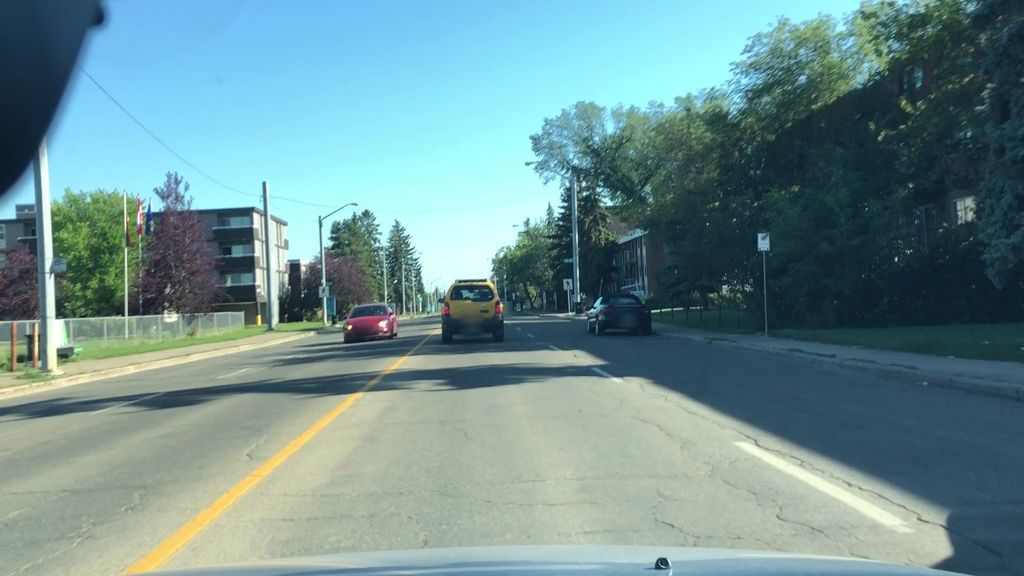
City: edmonton